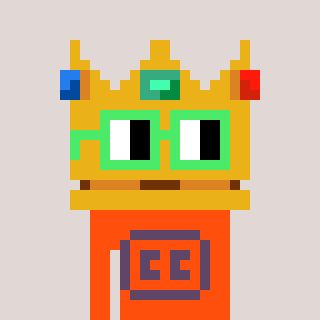
a pixel art character with square light green glasses, a crown-shaped head and a orange-colored body on a warm background